Field crop: maize
Growth stage: 1
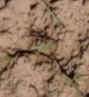
Species: lolium